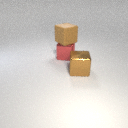
large brown metal cube to the right of large red metal cube